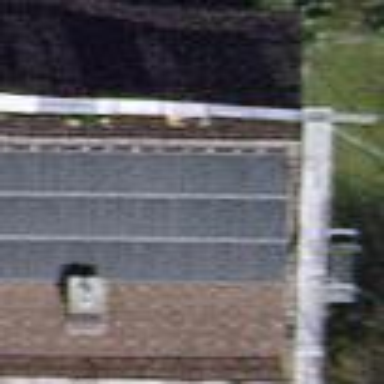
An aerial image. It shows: Building with tiled roof.